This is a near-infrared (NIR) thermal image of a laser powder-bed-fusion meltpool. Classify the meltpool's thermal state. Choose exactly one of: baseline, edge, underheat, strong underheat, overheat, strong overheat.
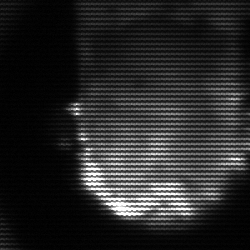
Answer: baseline